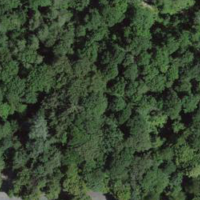
EUNIS habitat code: 55
Species observed at this site:
Fagus sylvatica